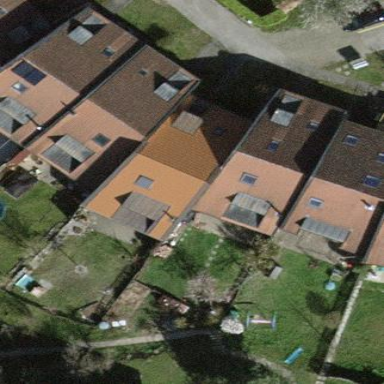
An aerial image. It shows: Terrace-style building with gabled roof.